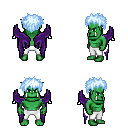
a pixel art fantasy rpg character, male body template, orc, green skin, purple wings, white pants, white cyan bedhead hairstyle, four views (front, back, left, right), 2x2 character sprite sheet, small pixel art, hard edges, no anti-aliasing